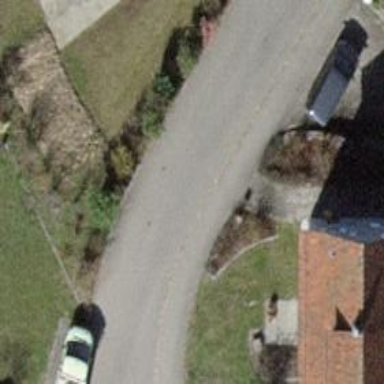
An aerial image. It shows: Residential road with asphalt surface and no sidewalk.